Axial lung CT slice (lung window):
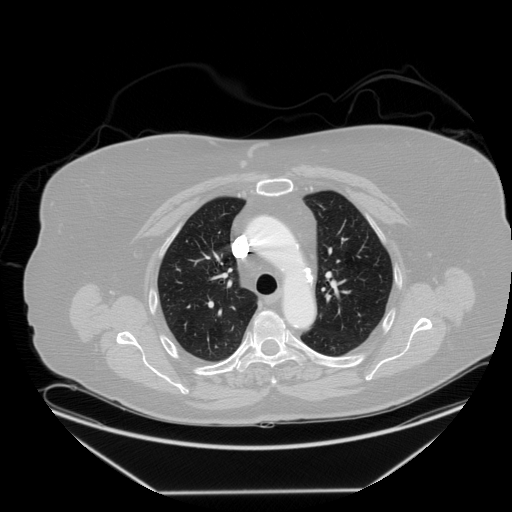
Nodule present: no